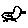
Label: bird